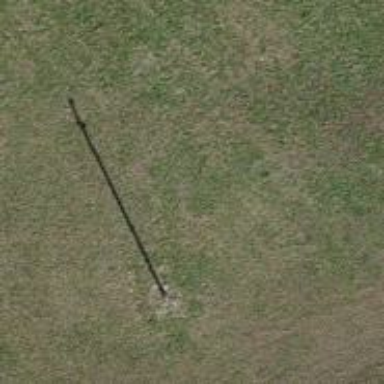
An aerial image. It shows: Power pole.